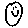
Label: smiley face